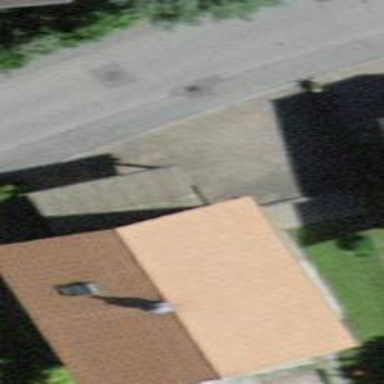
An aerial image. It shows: Residential building with gabled roof.